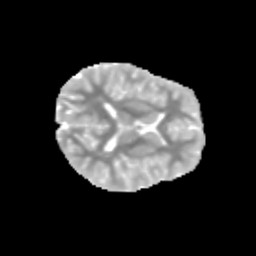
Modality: MD
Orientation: axial
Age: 11
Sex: female
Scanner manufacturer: siemens
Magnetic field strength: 3 T
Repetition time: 3.8 s
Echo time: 0.07 s